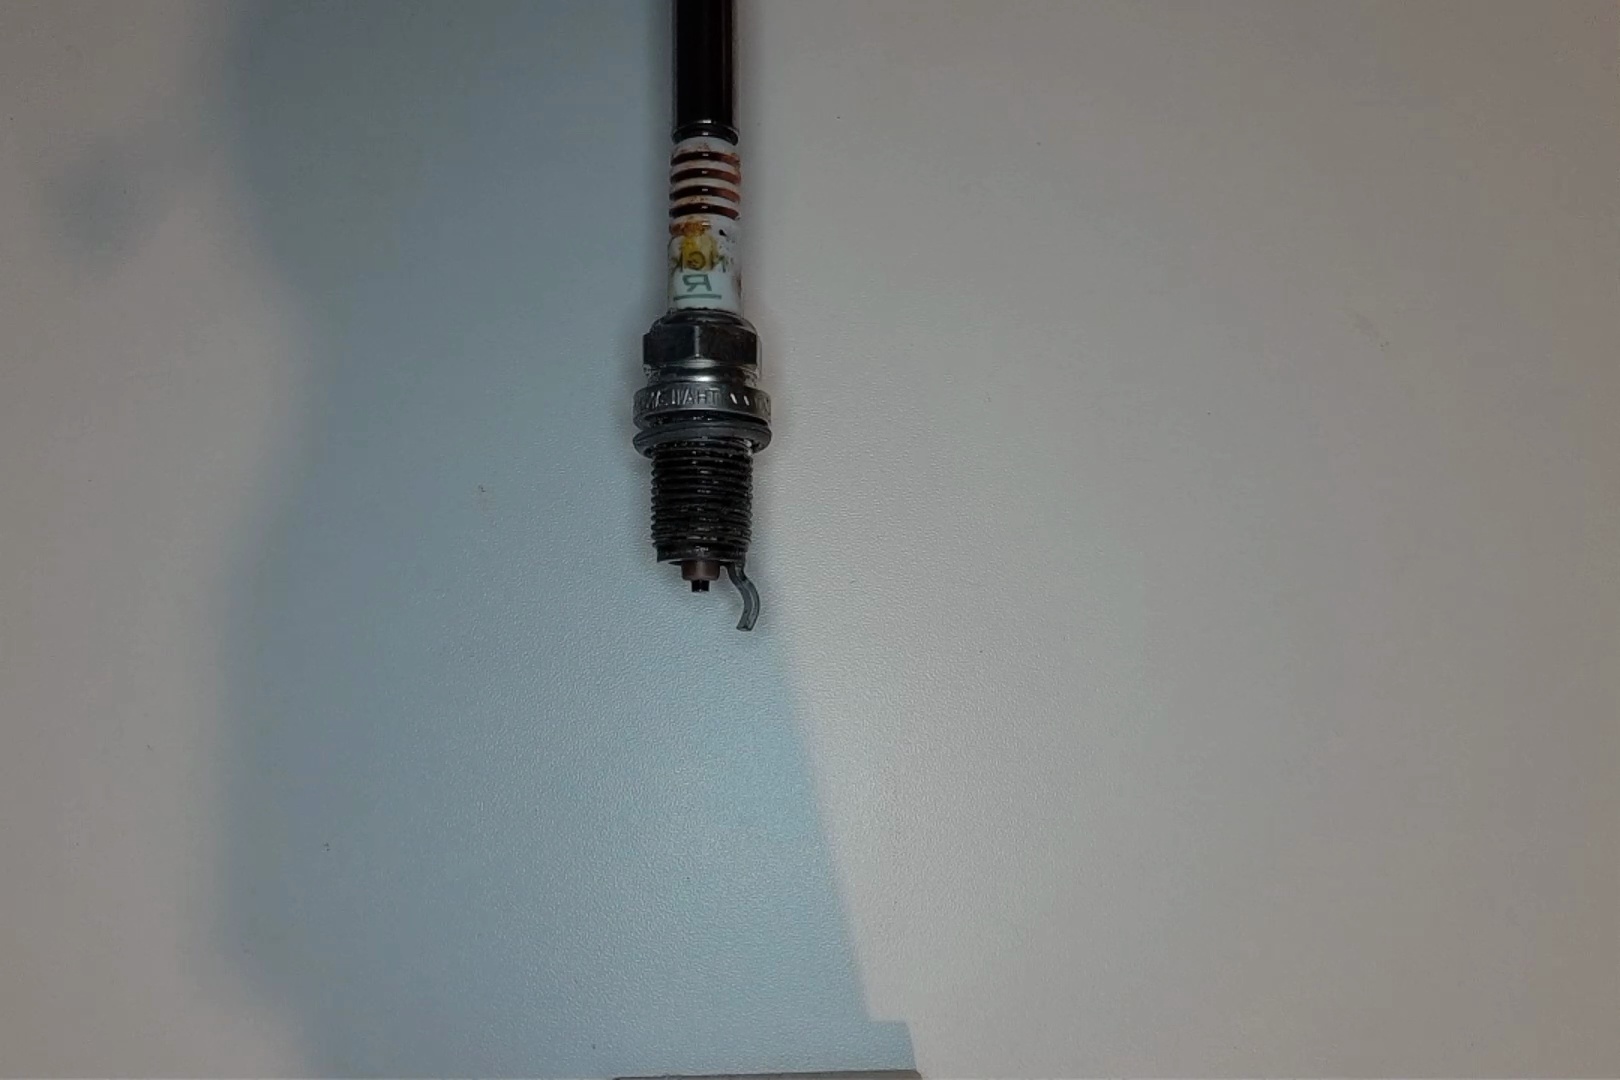
Label: anomaly